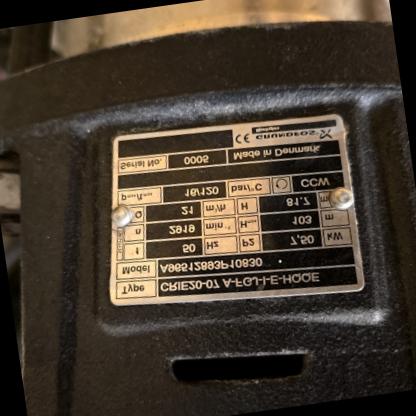
Klasa: tabliczka-znamionowa